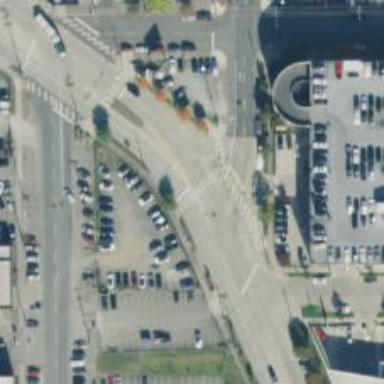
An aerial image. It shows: Marked footway crossing with zebra crossing island.